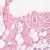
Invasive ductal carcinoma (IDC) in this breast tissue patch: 0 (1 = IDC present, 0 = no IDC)